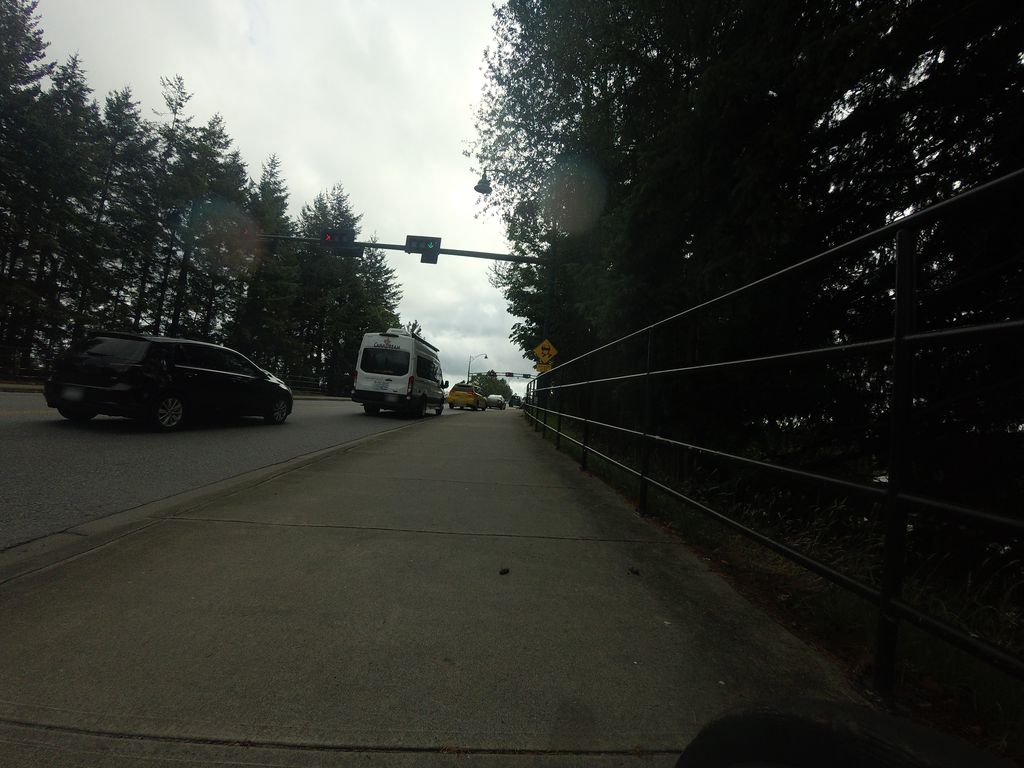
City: vancouver